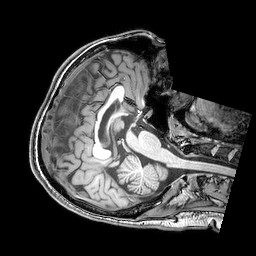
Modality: T1w
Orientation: axial